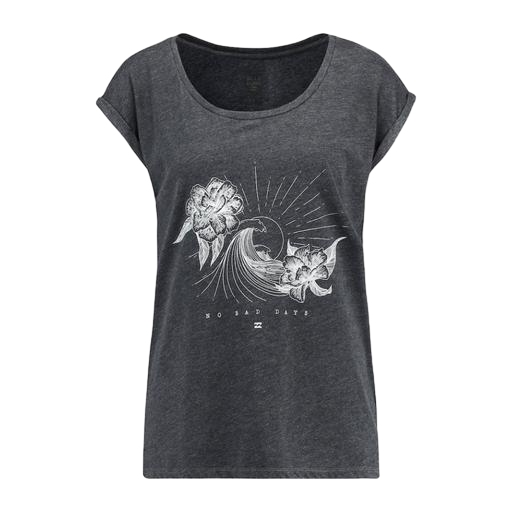
t-shirt twist graphic, grey narwhal tee shirt, women's tee, white background